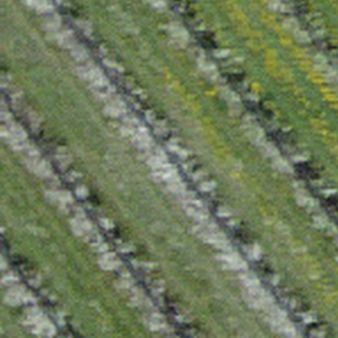
Label: other